Question: I have a text label, a checkbox and an opacity slider (its for an openlayers map) which I'd like to get on the same line, by default they're on separate lines.

Any idea how to line them up on the same line? My code is
'''
<li><span>Parish</span>
<fieldset id="layer6" style="border:none">
<label class="checkbox" for="visible6">
<input id="visible6" class="visible" type="checkbox"/>
</label>
<label></label>
<input class="opacity" type="range" min="0" max="1" step="0.01"/>
</fieldset>
</li>
'''
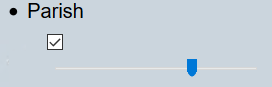
Answer: The default display for labels is inline, and for checkboxes and ranges it's inline-block. So if your range input goes onto the next line, it means that the width of all inputs combined in the first line is greater than that of their parent container. Check the width of the parent container and compare it against the widths of the input fields and labels.